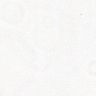
Metastatic tissue present: no